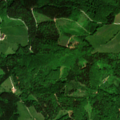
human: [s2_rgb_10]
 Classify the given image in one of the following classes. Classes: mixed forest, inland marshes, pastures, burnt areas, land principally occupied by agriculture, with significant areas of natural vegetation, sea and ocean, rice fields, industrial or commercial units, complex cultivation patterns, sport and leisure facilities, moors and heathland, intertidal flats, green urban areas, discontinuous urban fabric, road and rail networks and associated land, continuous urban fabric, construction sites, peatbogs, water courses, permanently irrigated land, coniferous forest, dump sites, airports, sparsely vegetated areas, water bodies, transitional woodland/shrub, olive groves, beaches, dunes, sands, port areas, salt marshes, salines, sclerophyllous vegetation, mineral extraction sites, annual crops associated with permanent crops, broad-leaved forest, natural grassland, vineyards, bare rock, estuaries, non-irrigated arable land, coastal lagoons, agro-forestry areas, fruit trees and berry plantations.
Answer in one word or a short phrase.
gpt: pastures, broad-leaved forest, coniferous forest, mixed forest